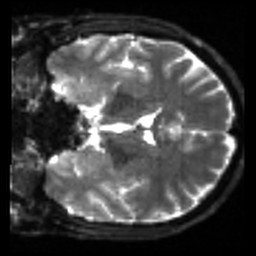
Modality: sbref
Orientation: coronal
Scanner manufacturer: siemens
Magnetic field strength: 3 T
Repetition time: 4 s
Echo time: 0.0594 s